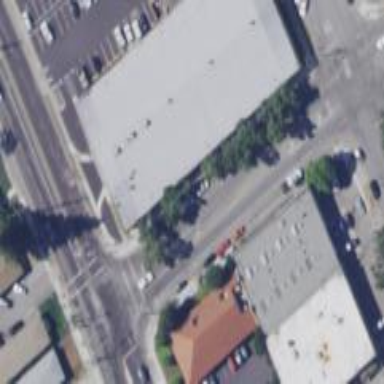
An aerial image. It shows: Building.